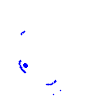
Particle: pion